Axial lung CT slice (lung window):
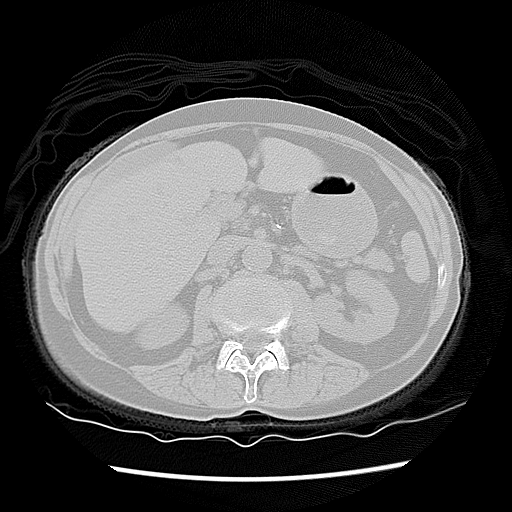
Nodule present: no